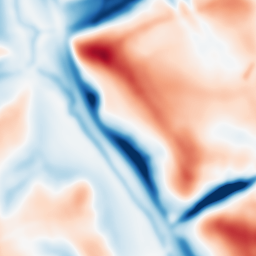
Category: multiscale
Decomposition family: dog
Decomposition parameters: sigma_low: 3
sigma_high: 20
Upsampling method: sinc_blackman
Upsampling parameters: scale: 4
kernel_size: 16
Upsampling scale: 4